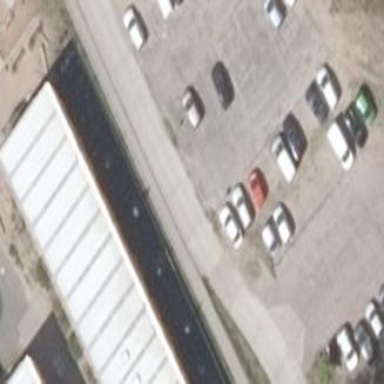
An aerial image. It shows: Paved parking area.